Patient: sex F, age 68
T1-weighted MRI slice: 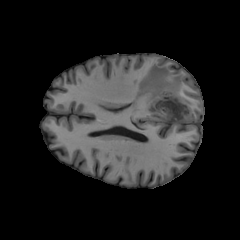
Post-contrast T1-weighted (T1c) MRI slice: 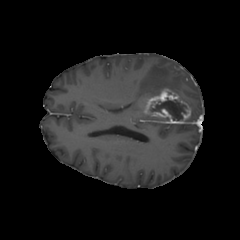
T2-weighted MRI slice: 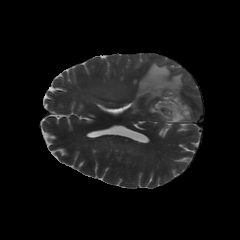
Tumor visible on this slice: yes
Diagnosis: Glioblastoma, IDH-wildtype
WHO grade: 4